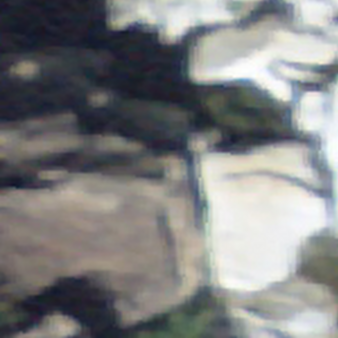
Label: other